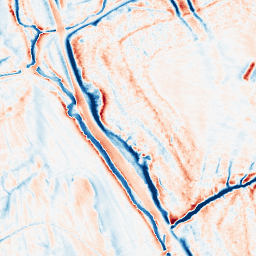
Category: classical
Decomposition family: gaussian_anisotropic
Decomposition parameters: sigma_x: 5
sigma_y: 2
Upsampling method: quintic
Upsampling parameters: scale: 2
Upsampling scale: 2